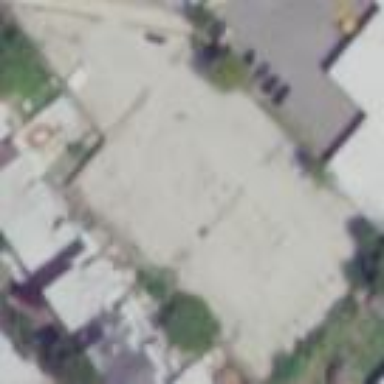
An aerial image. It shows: Parking area with surface.